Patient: sex M, age 40
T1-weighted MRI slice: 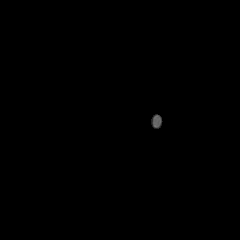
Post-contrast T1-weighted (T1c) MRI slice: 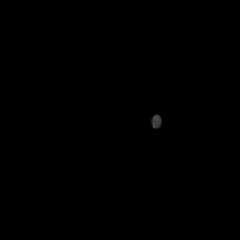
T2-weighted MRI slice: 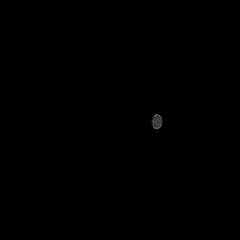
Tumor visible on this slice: no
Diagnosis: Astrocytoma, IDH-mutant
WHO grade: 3